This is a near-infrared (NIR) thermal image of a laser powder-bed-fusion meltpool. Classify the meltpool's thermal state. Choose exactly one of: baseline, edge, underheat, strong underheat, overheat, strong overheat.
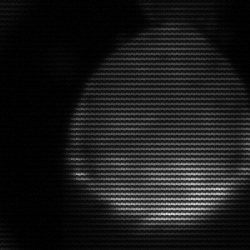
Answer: edge